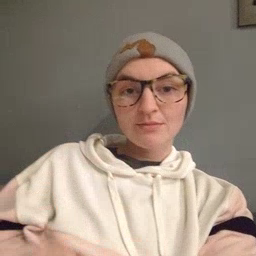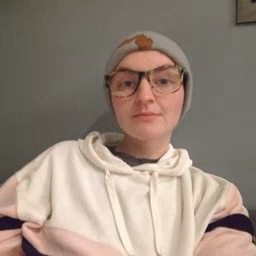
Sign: dryer